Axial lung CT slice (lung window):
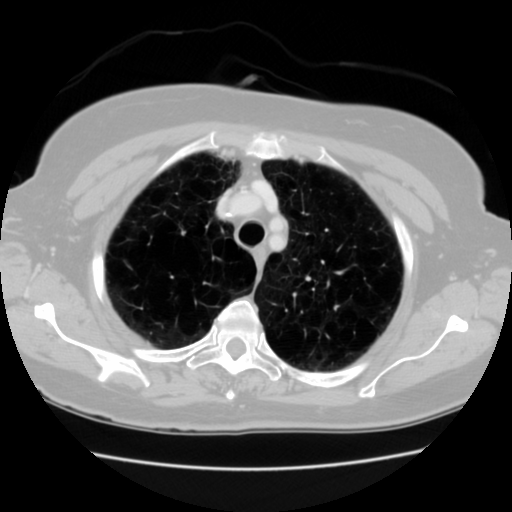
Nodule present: no